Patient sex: F
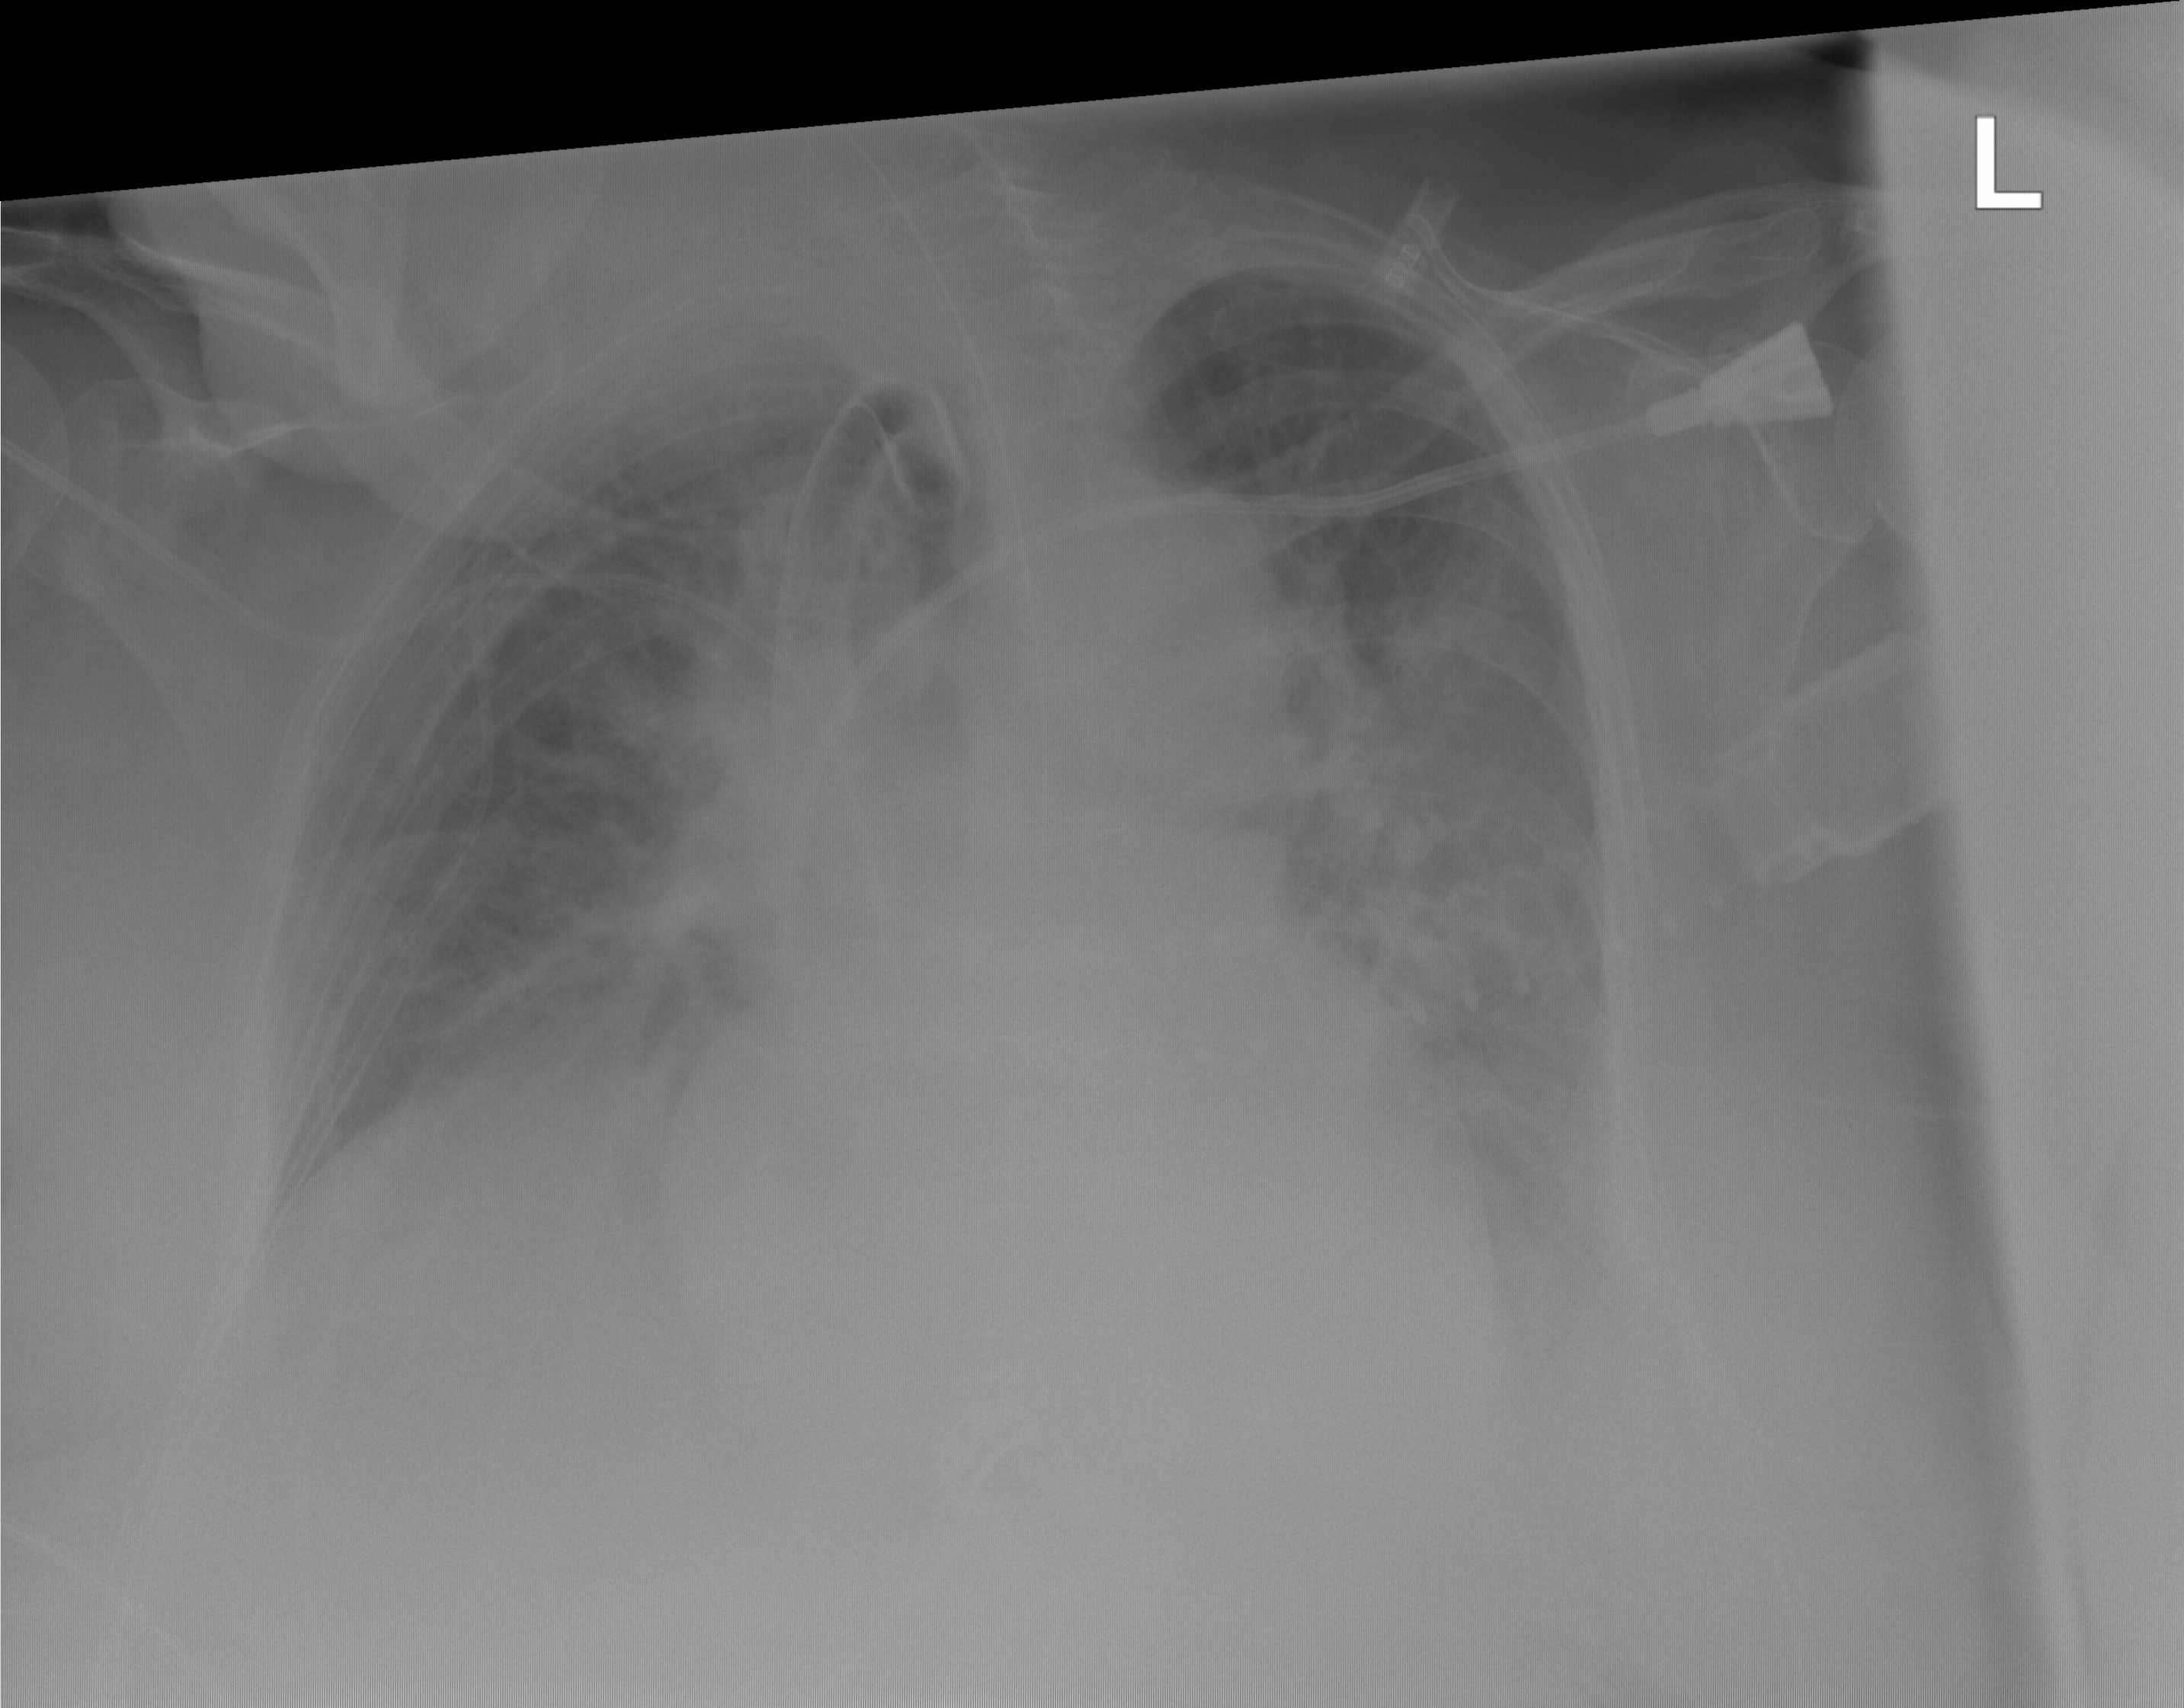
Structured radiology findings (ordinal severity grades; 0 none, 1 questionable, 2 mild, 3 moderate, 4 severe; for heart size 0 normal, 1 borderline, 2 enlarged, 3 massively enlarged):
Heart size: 0
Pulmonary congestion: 2
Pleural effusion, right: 0
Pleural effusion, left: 0
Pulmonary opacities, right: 2
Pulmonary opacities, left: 2
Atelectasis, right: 3
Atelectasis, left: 3